Field crop: tomato
Growth stage: 1
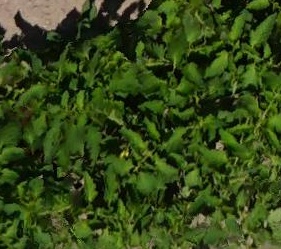
Species: tomato